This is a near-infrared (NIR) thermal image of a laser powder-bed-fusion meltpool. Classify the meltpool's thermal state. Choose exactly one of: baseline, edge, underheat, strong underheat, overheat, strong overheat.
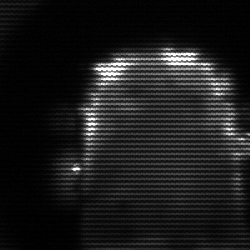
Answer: baseline